Interaction volume radius: 10 \u00c5
Interaction volume height: 35 \u00c5
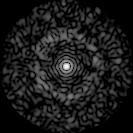
Disorder parameter: 0.8281